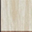
Piece: xx